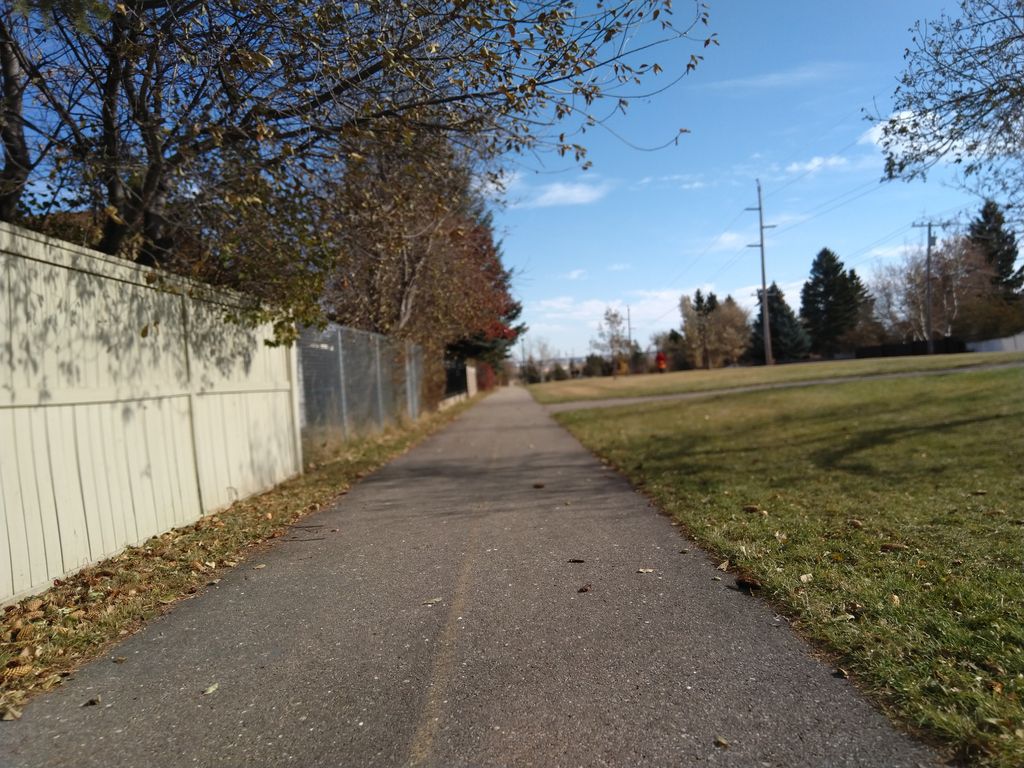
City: calgary